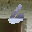
Label: 6